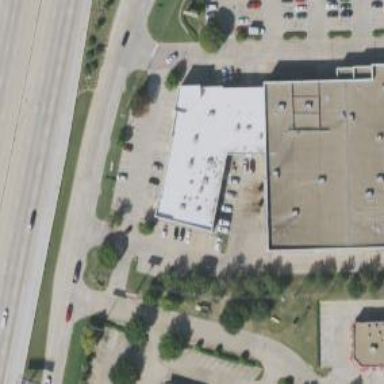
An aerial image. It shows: Flat roof retail building.